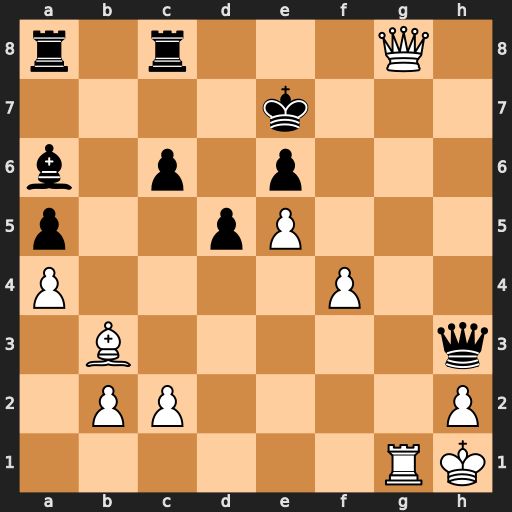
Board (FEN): r1r3Q1/4k3/b1p1p3/p2pP3/P4P2/1B5q/1PP4P/6RK
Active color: w
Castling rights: -
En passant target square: -
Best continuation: Rg7#